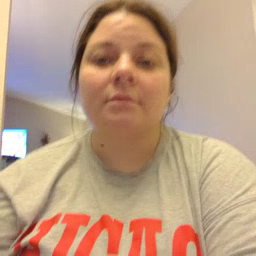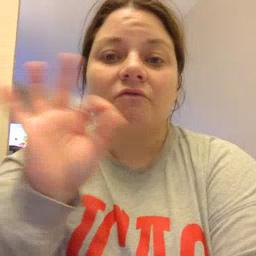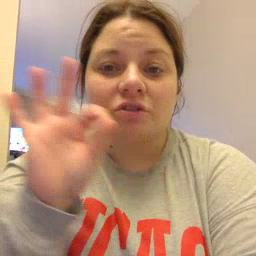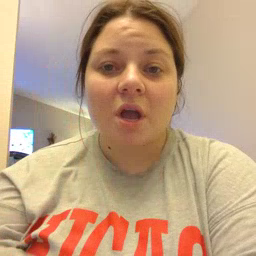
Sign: frenchfries